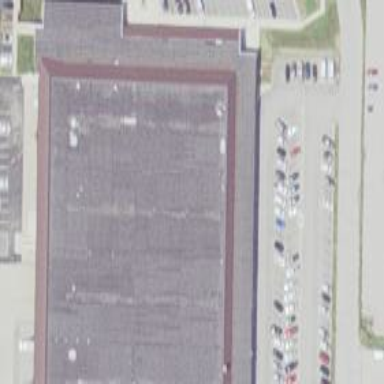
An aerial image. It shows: Post depot building.